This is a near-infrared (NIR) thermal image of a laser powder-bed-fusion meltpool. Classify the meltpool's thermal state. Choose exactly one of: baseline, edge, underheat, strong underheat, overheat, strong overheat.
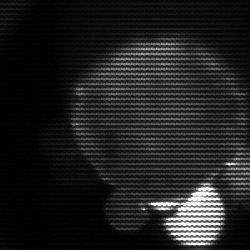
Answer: edge